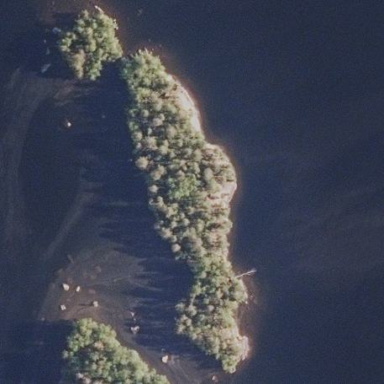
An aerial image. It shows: Island covered with woodland.